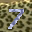
Label: 7